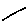
Label: line